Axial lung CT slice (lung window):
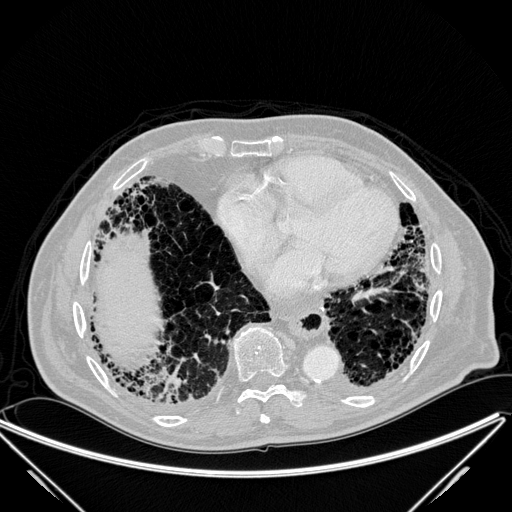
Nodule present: no